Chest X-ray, PA view. Patient: 61 years old, sex F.
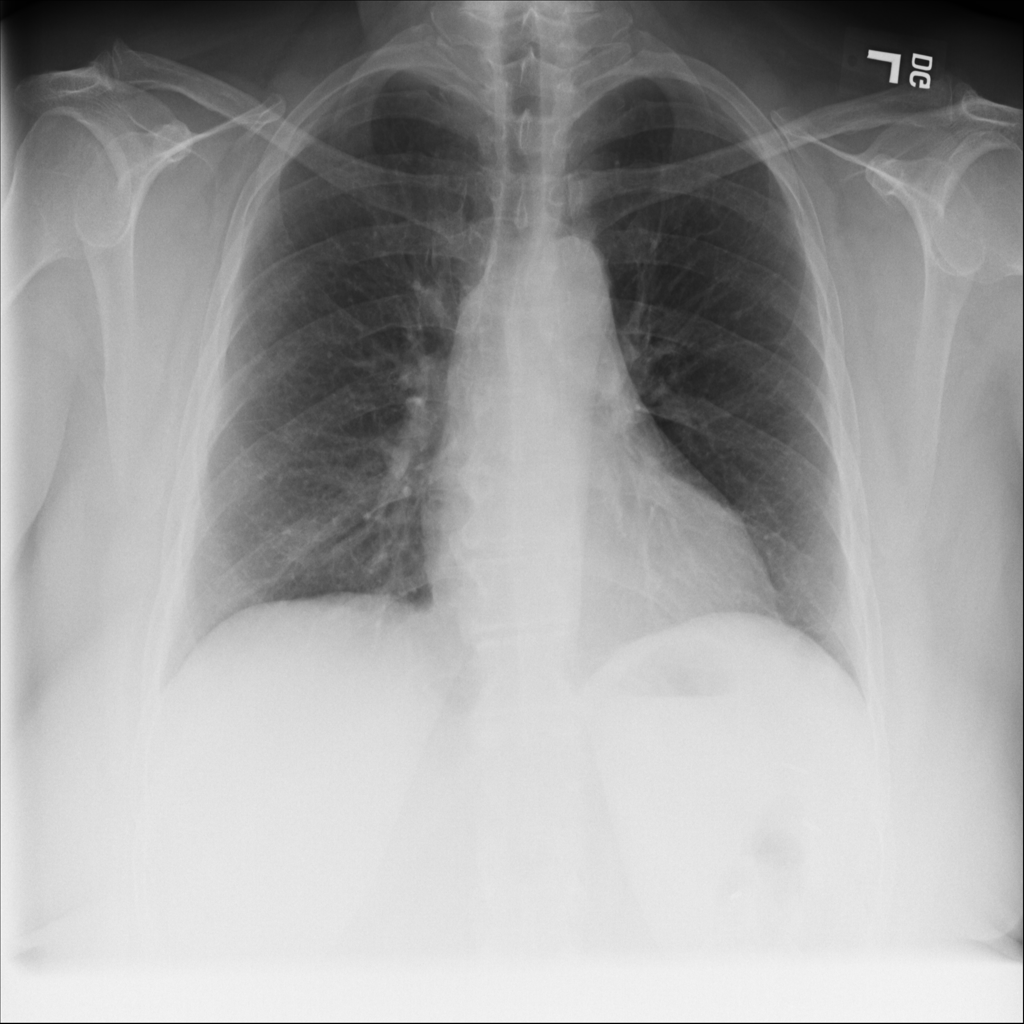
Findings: No Finding